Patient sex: M
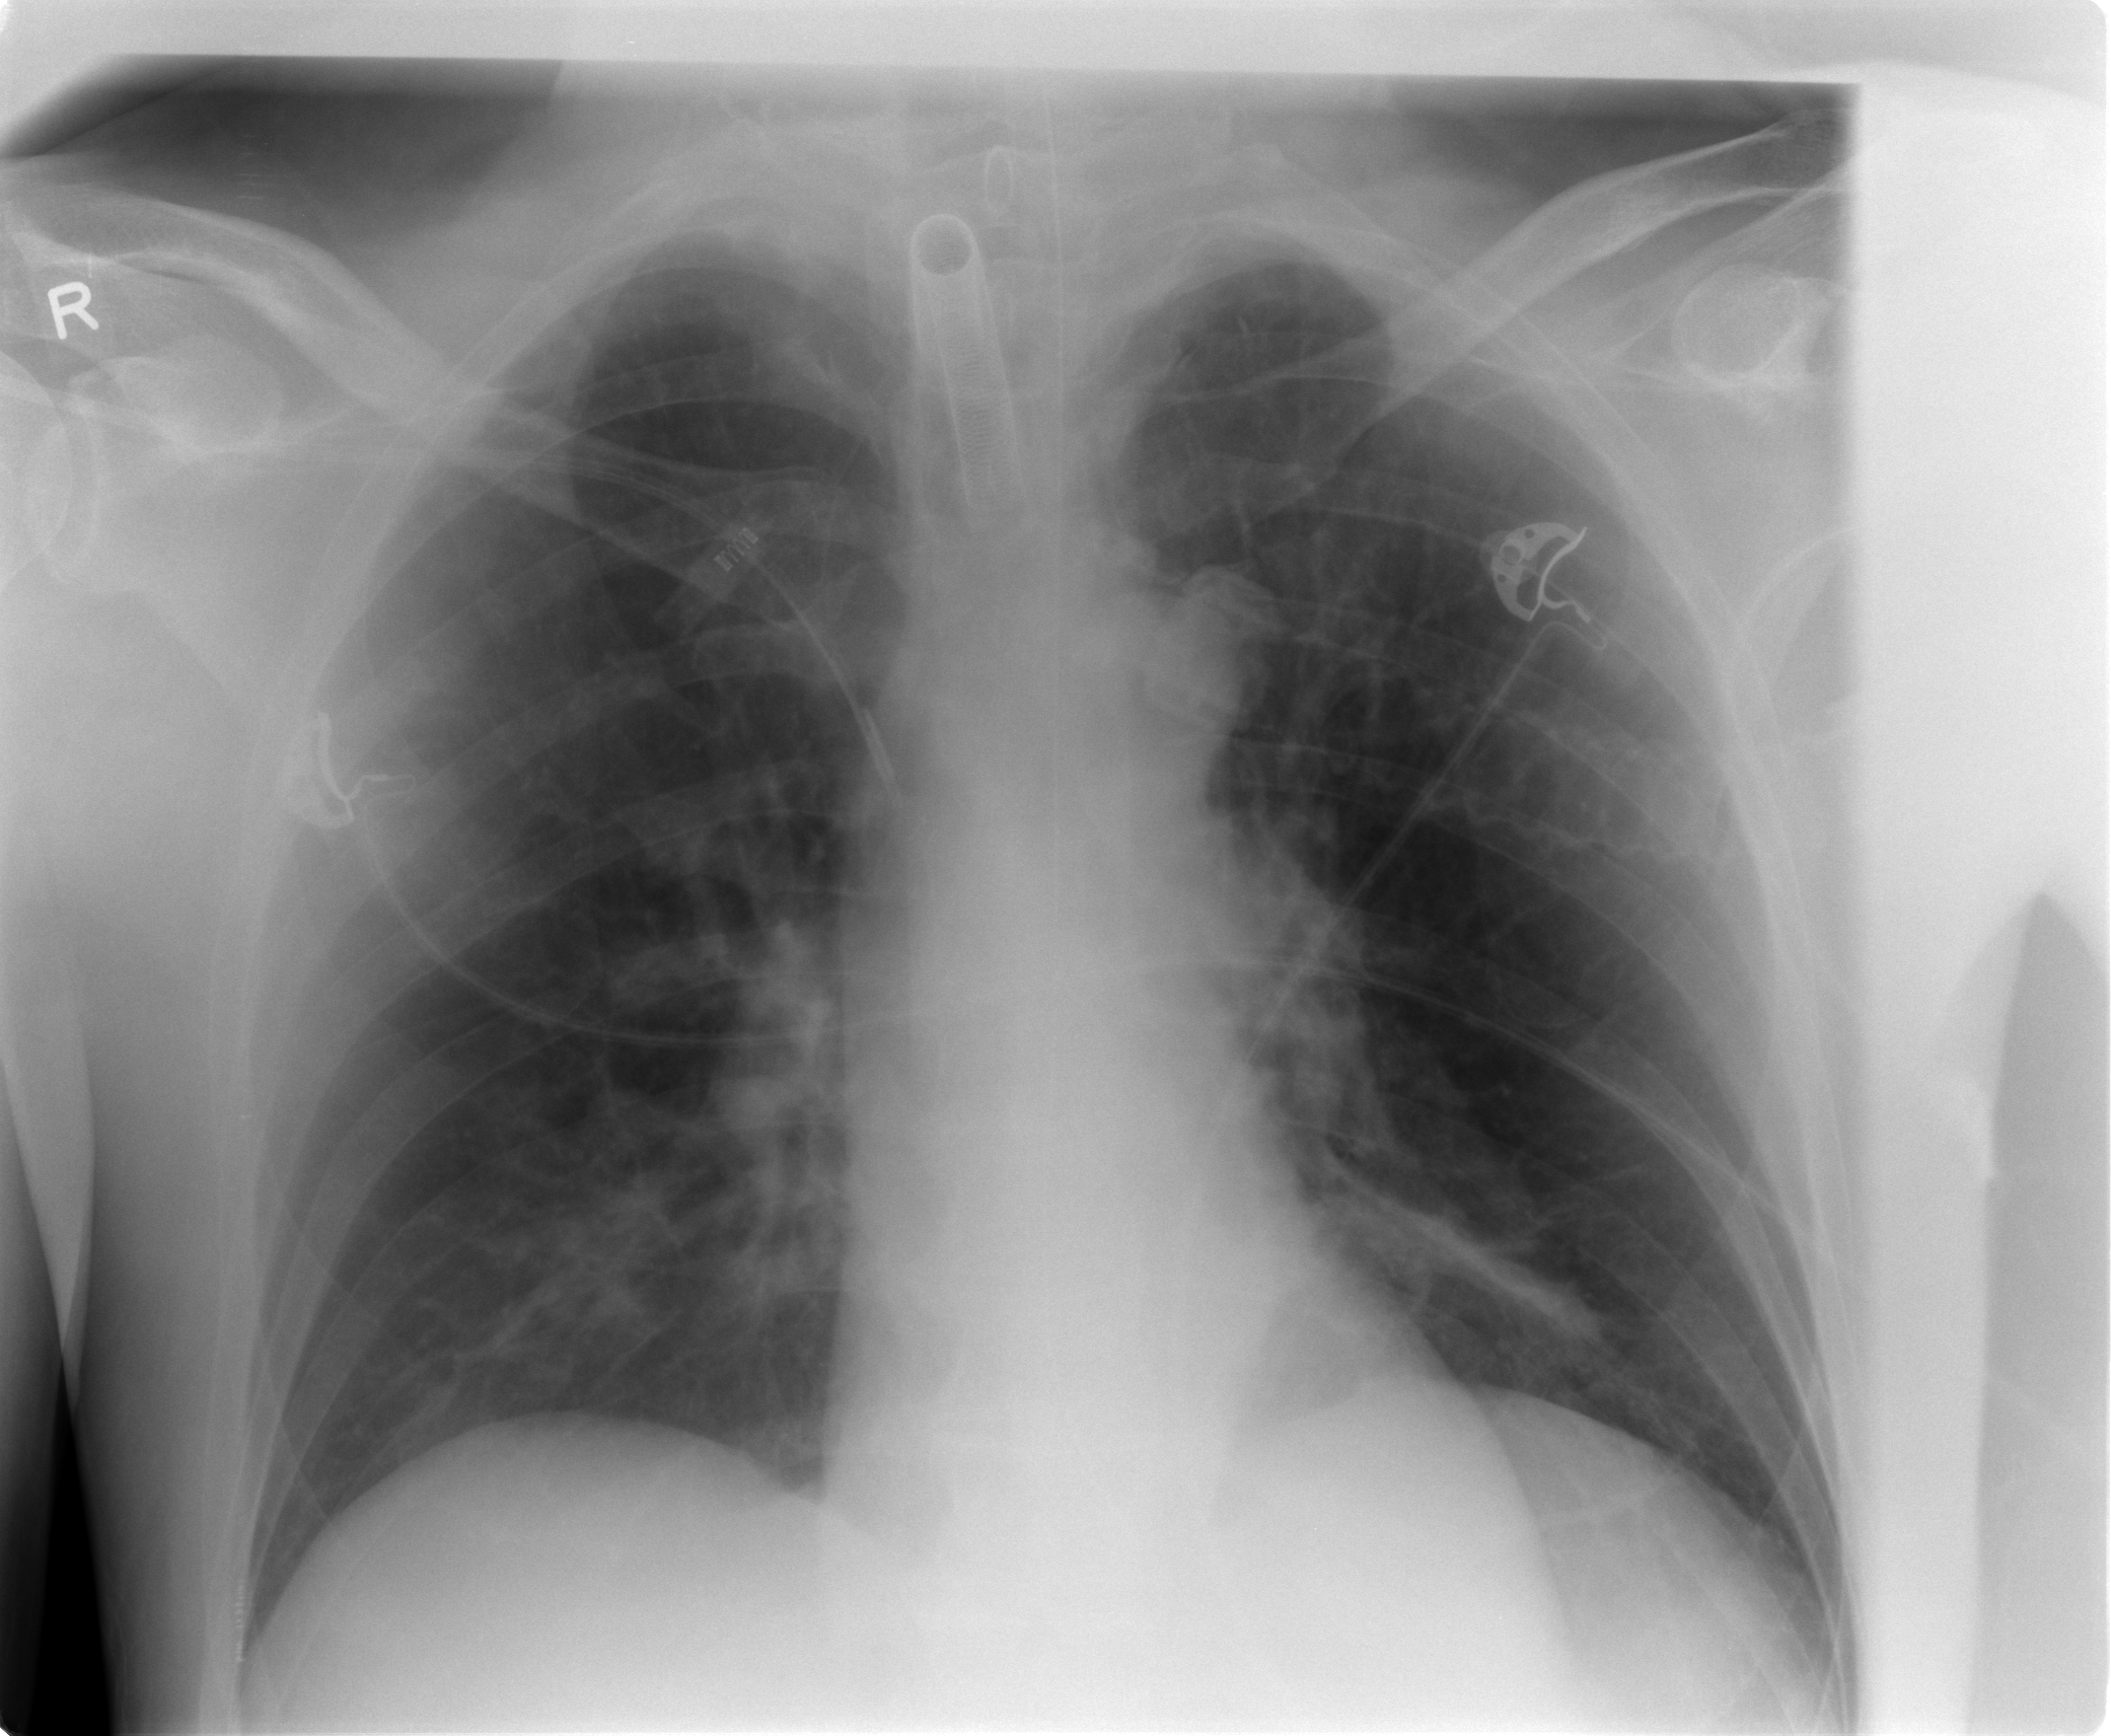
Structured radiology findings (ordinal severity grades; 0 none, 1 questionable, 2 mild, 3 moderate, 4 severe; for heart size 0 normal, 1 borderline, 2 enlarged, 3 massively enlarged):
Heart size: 0
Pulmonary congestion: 0
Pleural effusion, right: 0
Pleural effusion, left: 0
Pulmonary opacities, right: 0
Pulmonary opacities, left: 0
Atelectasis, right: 0
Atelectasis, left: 2